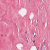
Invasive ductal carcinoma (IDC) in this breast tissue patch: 0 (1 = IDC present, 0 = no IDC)